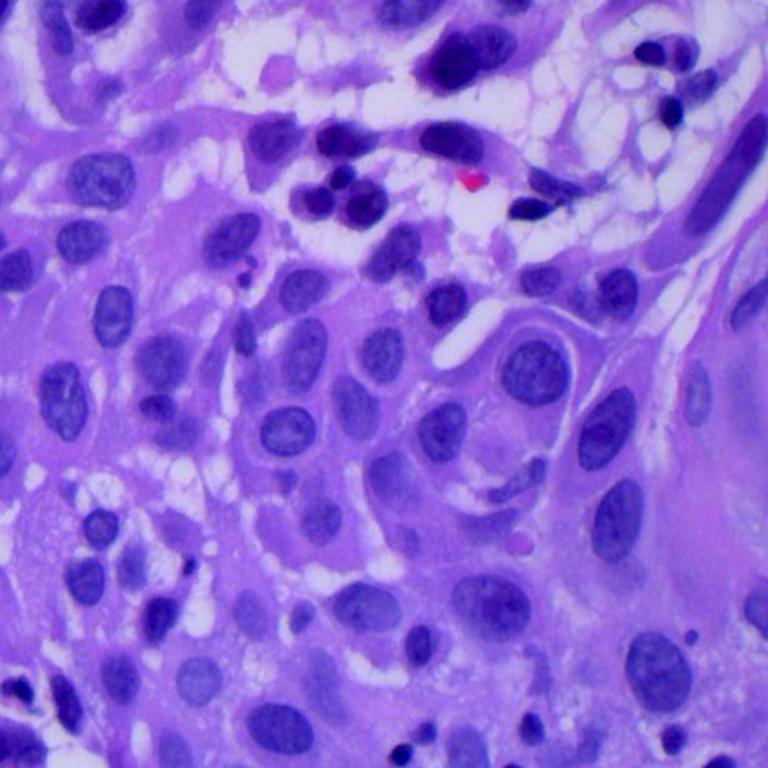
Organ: lung
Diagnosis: squamous carcinomas